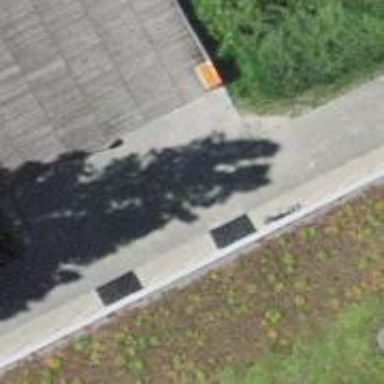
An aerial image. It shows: Path.